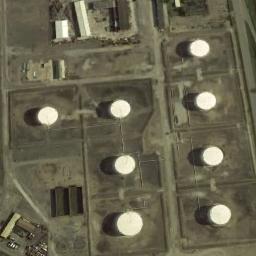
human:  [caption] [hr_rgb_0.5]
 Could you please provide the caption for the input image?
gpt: There are two identical storage tanks beside a white house .

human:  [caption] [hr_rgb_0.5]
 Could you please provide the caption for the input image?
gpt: There are eight tanks of different sizes in the factory, And there are large lawns in the factory .

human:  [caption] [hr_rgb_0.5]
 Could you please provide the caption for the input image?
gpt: There are many white storage tanks on the bare land .

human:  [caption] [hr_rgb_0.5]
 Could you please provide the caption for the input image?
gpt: Many buildings are next to storage tanks .

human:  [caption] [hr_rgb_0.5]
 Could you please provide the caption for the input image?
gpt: There are seven white storage tanks of the same size .